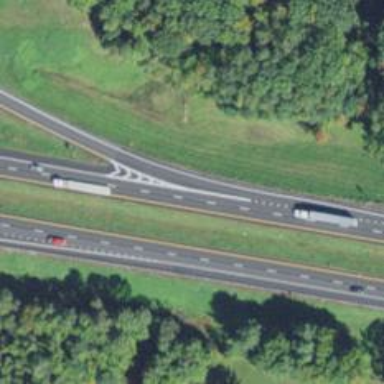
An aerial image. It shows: Asphalt motorway link.